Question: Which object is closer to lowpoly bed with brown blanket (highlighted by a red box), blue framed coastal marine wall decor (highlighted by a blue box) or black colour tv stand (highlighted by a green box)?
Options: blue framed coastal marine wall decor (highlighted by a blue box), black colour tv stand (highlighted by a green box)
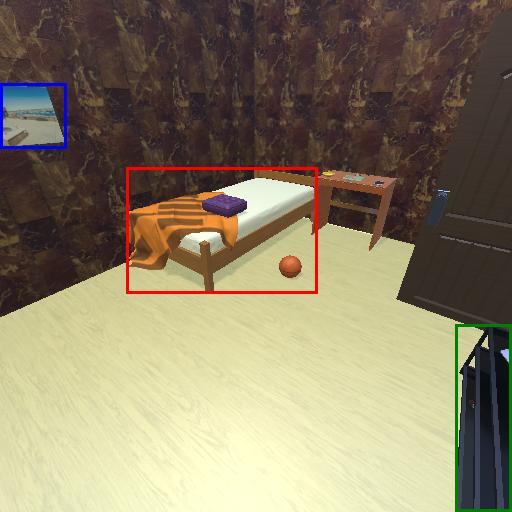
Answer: blue framed coastal marine wall decor (highlighted by a blue box)